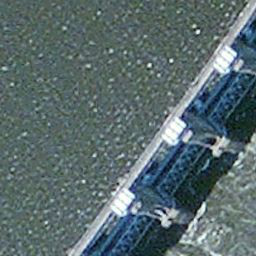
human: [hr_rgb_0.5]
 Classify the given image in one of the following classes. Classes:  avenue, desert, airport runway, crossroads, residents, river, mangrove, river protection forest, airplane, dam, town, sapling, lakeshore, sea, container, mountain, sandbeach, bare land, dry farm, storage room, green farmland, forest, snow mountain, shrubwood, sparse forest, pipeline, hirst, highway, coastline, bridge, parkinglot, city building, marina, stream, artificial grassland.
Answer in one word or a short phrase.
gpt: dam